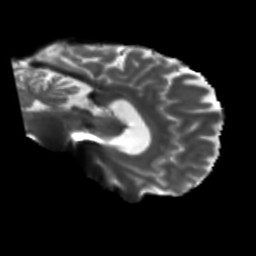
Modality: T2w
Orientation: sagittal
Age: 49
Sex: male
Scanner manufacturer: siemens
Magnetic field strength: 3 T
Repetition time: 5.25 s
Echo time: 0.08 s